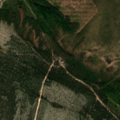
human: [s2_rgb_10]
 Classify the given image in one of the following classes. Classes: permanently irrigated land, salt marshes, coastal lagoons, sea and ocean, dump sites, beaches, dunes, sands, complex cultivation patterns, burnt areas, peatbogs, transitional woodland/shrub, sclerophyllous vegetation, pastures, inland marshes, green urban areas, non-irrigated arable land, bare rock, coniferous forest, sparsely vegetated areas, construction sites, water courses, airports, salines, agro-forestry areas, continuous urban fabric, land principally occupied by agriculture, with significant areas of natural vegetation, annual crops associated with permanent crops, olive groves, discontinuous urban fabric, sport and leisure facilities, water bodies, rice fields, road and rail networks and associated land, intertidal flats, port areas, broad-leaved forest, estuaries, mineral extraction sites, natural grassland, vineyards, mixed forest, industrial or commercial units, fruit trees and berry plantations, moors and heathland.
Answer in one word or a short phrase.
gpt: broad-leaved forest, coniferous forest, mixed forest, transitional woodland/shrub